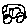
Label: car